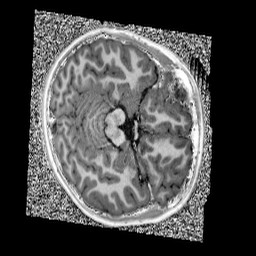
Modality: UNIT1
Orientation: axial
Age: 11
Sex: male
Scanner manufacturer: siemens
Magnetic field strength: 3 T
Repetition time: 4 s
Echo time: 0.00303 s